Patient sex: M
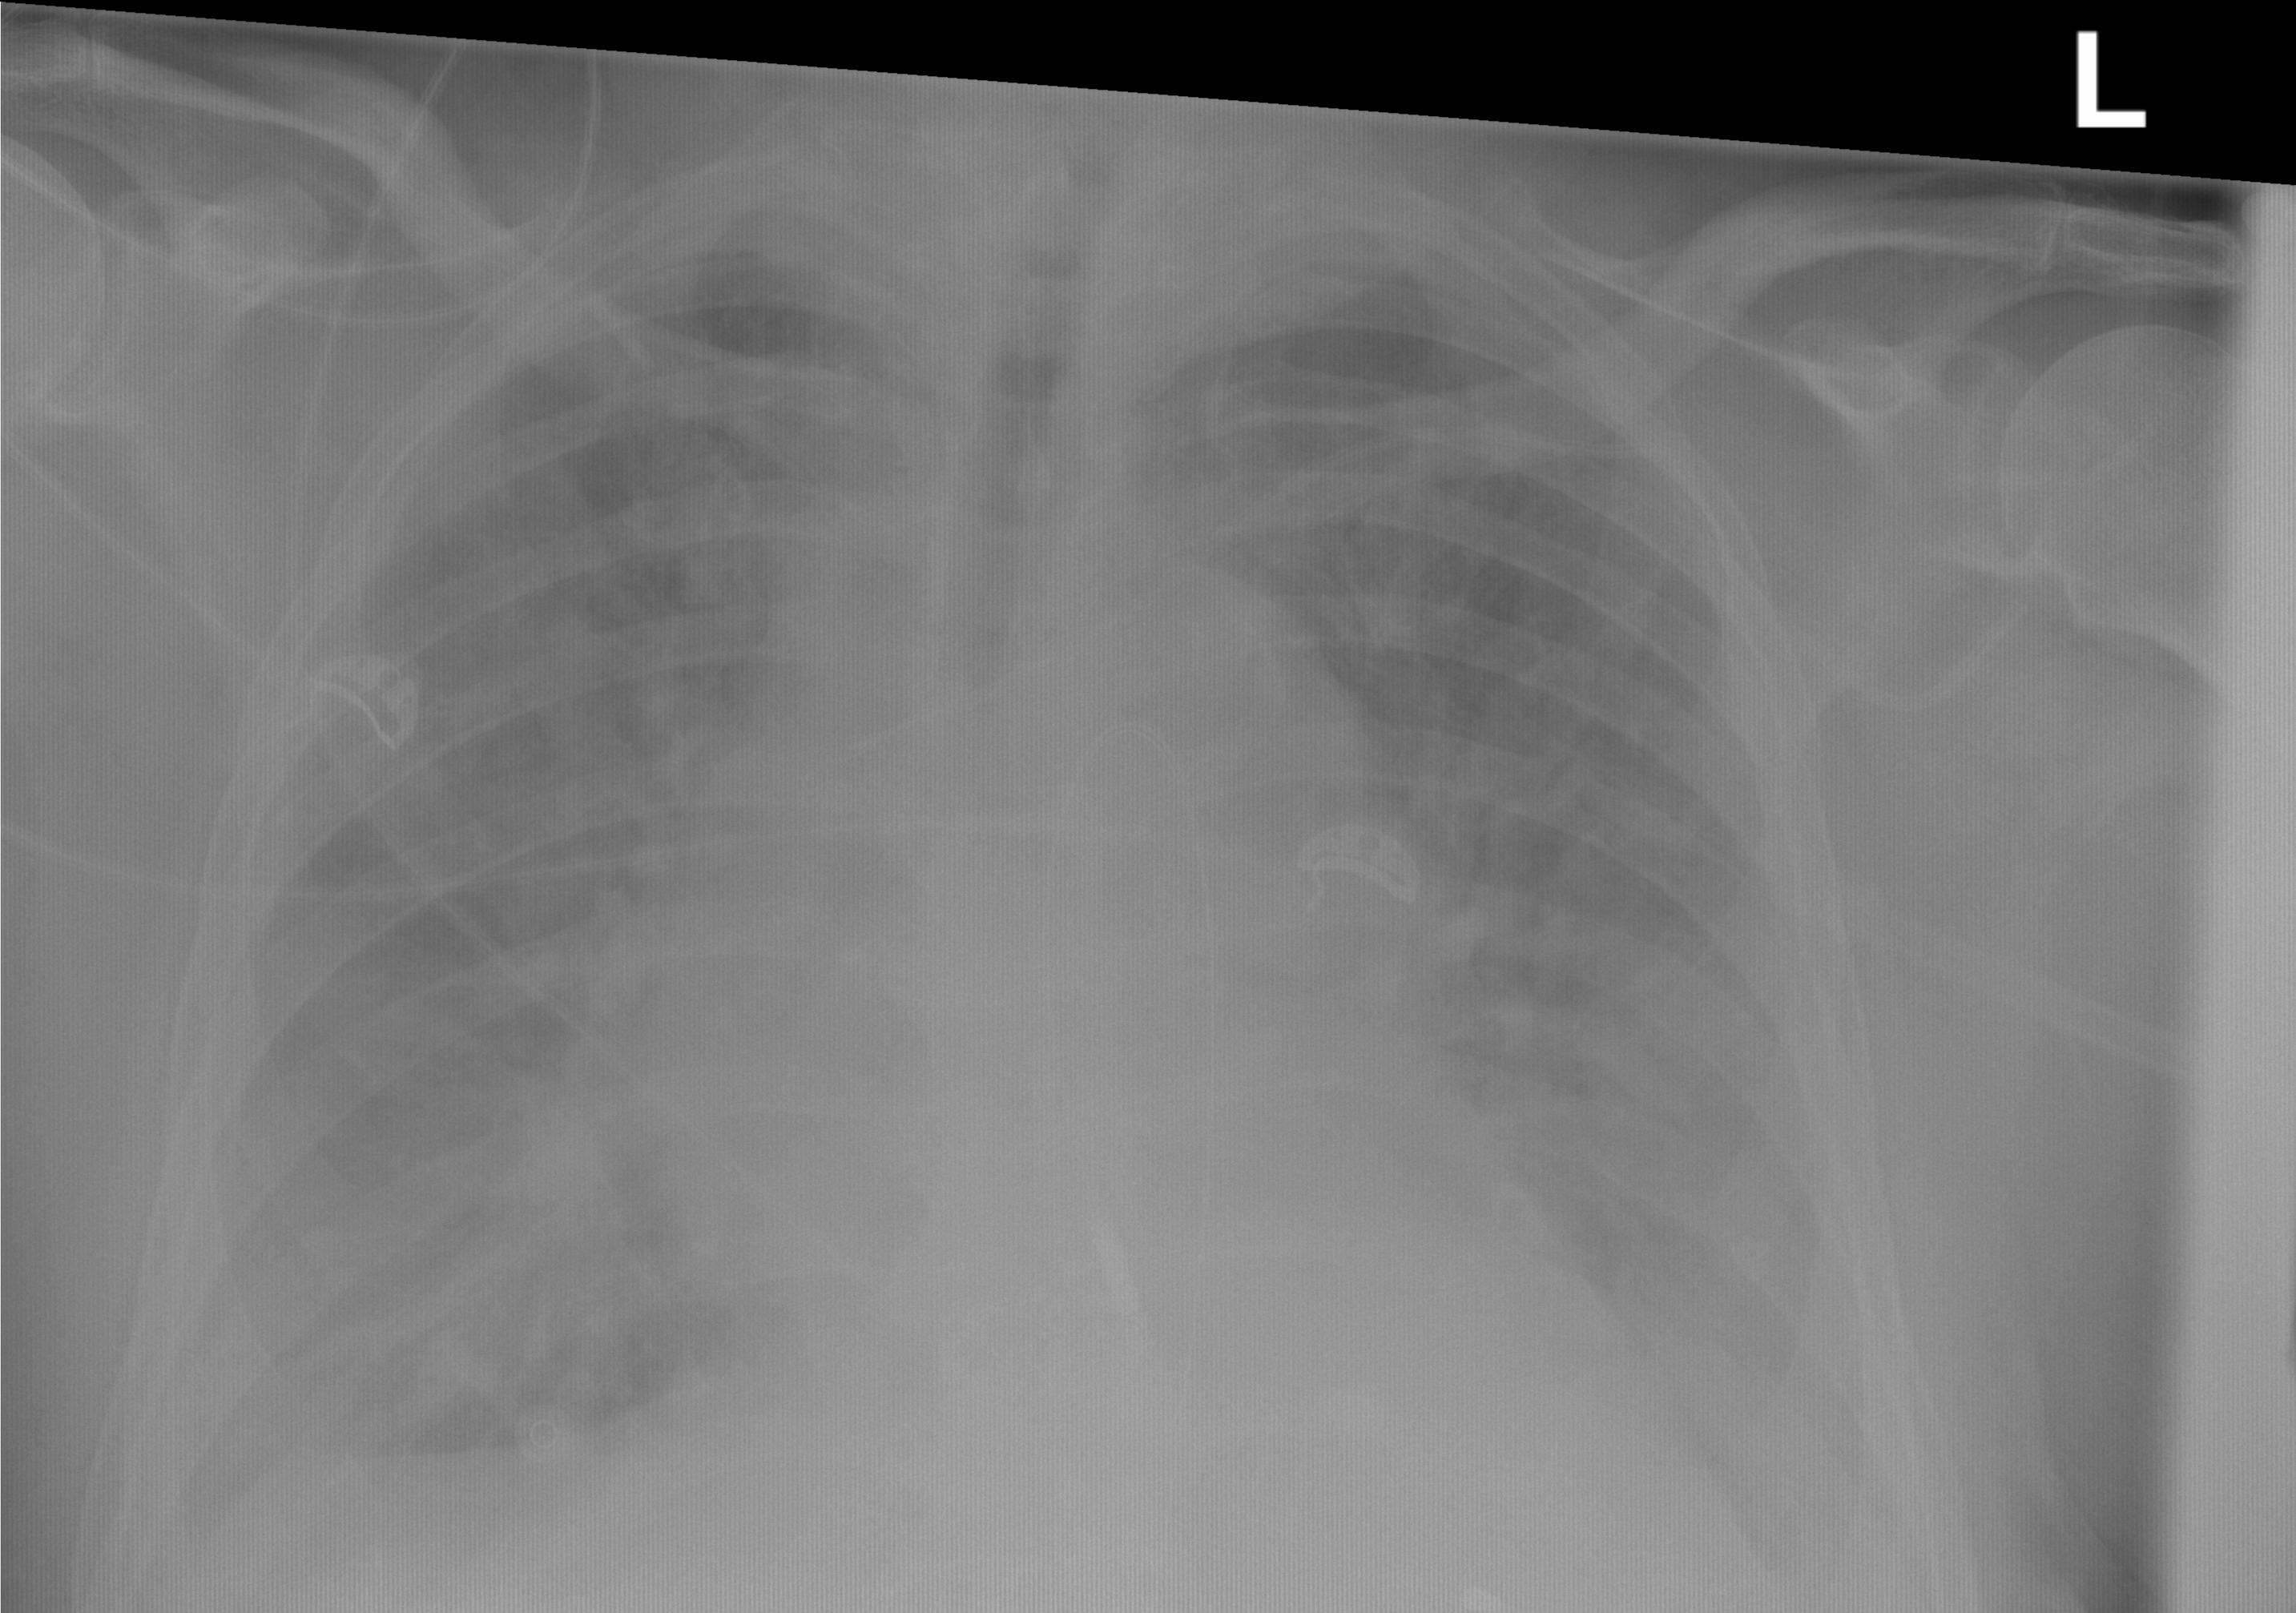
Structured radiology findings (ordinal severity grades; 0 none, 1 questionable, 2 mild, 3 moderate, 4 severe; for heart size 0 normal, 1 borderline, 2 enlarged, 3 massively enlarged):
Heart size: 2
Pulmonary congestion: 3
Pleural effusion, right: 2
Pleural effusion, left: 3
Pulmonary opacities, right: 3
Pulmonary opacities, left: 3
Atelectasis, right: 2
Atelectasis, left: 2